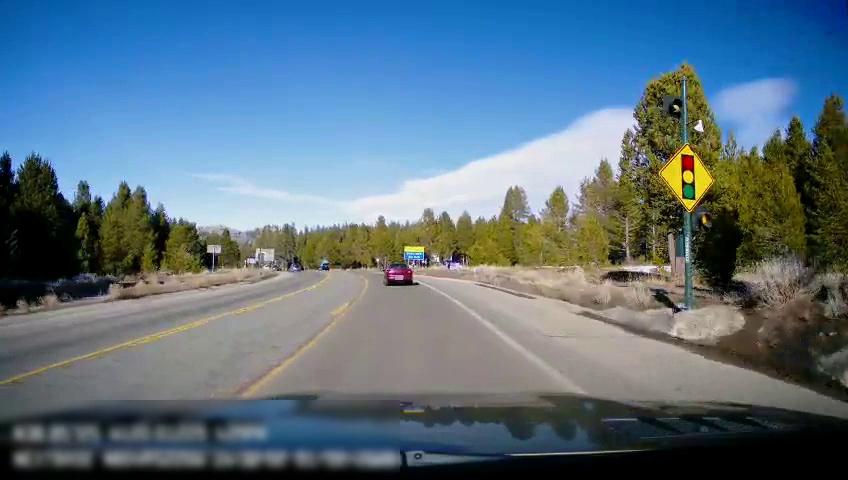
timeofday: Day
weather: Sunny
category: Drivable Space
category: Vehicles | Car
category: Vehicles | SUV
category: Lanes | Current Lane
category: Lanes | Current Lane
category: Lanes | Opposite Lane
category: Traffic | Signs
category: Traffic | Lights
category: Traffic | Lights
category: Traffic | Signs